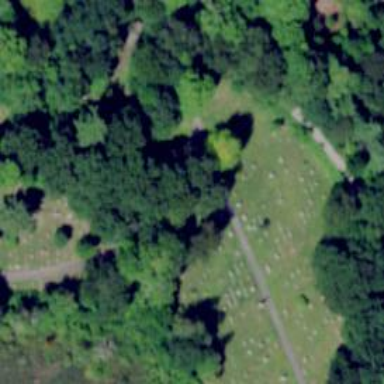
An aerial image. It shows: Cemetery.